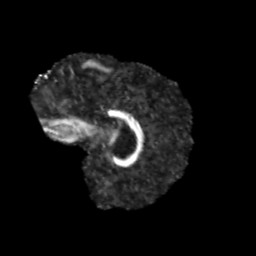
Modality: FA
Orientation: sagittal
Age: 13
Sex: male
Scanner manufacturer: siemens
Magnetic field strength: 3 T
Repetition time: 3.8 s
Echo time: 0.07 s